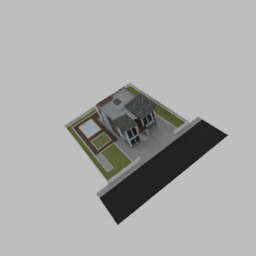
Label: architecture